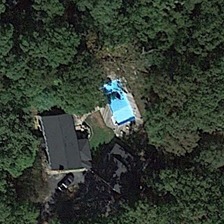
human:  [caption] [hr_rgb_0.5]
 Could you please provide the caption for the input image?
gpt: a residential in the middle while surrounded by so many plants .

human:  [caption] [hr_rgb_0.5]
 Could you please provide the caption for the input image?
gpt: a house with dark gray roof while surrounded by many plants .

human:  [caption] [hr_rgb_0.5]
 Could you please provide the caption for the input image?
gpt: a house by dark gray roof with a pool with light blue water besides .

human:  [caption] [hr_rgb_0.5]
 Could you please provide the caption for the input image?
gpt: a residential with two houses and a pool while surrounded by so many plants .

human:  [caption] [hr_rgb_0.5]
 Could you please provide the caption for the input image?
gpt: a building is surrounded by many green trees .